Question:
'''
$branch = [
'7232' => [
'name' => 'United State Branch',
'branch_id' => 7232
],
'5431' => [
'name' => 'Brazil Branch',
'branch_id' => 5431
];
'''
On each loop of the branch i want to get the branch rates data and display this to align with the sample image. (Just the display is what i need, and can't just figure a way to align the html well on each loop.
> SAMPLE DATA OF RATES after getting it from DB
'''
$getRate = [
'0' => [
'kg' => '1',
'amount' => 50,
'branch_id' => 7232
],
'1' => [
'kg' => '2',
'amount' => 110,
'branch_id' => 7232
];
'''
Please Community, how can one align this well according to the attached image??
Thanks
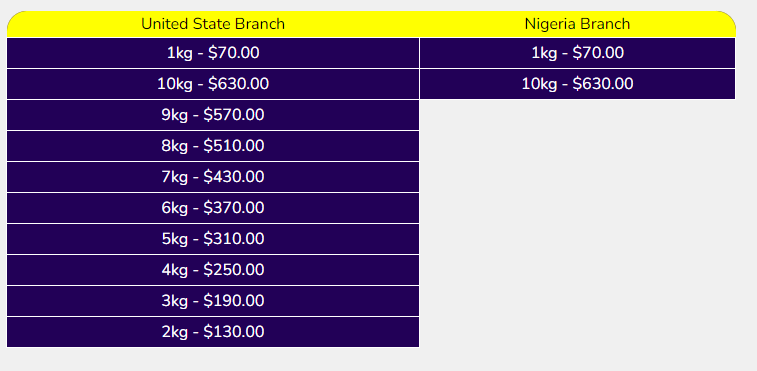
Answer: It is necessary to assemble a new nesting data structure which will allow you to get the required data in the correct order. An example of collecting such a structure:
'''
// kg => branch_id => item
$indexedItems = [];
foreach ($getRate as $item) {
$kg = $item['kg'];
$branchId = $item['branch_id'];
$indexedItems[$kg][$branchId] = $item;
}
'''
Then the resulting structure can be used to build, for example, a table:
'''
<table>
<thead>
<tr>
<?php foreach ($branch as $column): ?>
<th><?= $column['name'] ?></th>
<?php endforeach ?>
</tr>
</thead>
<tbody>
<?php foreach ($indexedItems as $row): ?>
<tr>
<?php foreach ($branch as $column): ?>
<?php $item = $row[$column['branch_id']]; ?>
<td><?= $item['kg'] ?>kg - $<?= $item['amount'] ?></td>
<?php endforeach ?>
</tr>
<?php endforeach ?>
</tbody>
</table>
'''